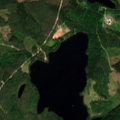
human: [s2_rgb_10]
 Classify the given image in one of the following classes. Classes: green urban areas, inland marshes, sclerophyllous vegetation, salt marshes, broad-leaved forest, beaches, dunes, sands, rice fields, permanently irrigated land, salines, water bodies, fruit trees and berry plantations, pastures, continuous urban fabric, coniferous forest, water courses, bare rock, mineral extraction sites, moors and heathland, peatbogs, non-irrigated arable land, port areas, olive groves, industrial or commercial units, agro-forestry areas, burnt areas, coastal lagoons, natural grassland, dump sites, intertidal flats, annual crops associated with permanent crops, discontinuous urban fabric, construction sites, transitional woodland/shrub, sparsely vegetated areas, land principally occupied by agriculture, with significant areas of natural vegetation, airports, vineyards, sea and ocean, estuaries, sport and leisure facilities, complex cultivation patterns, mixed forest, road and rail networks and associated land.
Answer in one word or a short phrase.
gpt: coniferous forest, mixed forest, water bodies